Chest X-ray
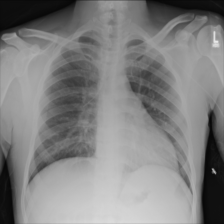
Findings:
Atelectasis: negative
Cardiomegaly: negative
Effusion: negative
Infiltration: negative
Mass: negative
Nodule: negative
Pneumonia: negative
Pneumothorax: negative
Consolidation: negative
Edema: negative
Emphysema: negative
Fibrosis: negative
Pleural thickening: negative
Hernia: negative